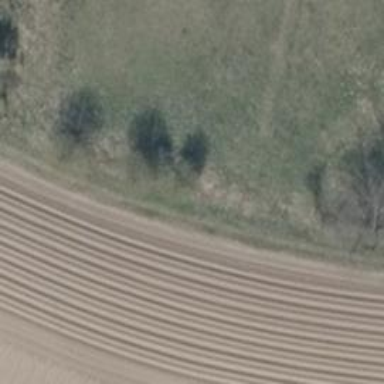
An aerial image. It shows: Row of trees in natural setting.